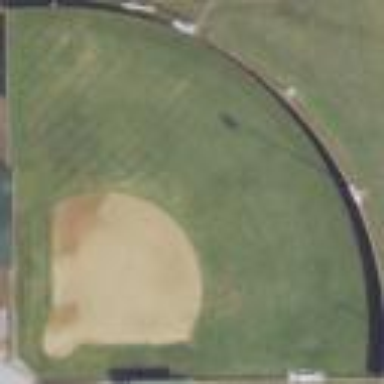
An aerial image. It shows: Baseball pitch for leisure and sports activities.